Field crop: tomato
Growth stage: 1
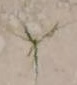
Species: cyperus